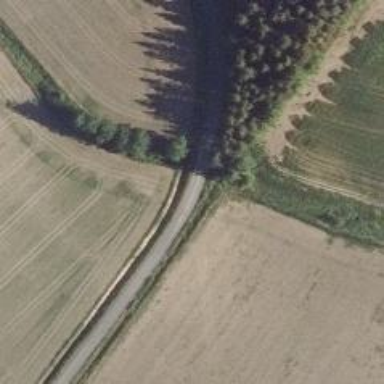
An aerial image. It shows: Unclassified road.